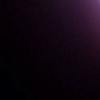
Label: space